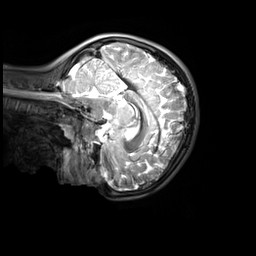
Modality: T2w
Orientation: sagittal
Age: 12
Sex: female
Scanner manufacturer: siemens
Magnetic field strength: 3 T
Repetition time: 3.2 s
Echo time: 0.408 s